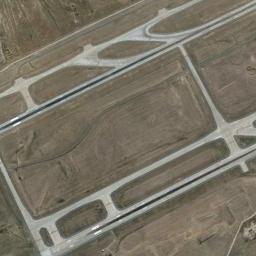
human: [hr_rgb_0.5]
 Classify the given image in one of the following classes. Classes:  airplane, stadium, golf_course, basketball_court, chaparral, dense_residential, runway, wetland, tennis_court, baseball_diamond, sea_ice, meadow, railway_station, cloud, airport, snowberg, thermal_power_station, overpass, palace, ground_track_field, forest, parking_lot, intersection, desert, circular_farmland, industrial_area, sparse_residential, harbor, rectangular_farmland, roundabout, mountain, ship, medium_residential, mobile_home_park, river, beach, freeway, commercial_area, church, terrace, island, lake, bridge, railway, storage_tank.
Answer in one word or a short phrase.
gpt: runway